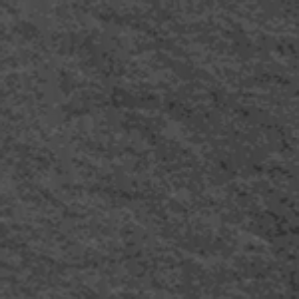
Label: frost